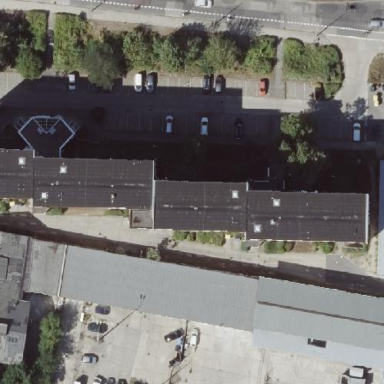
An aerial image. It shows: Office building with flat roof.